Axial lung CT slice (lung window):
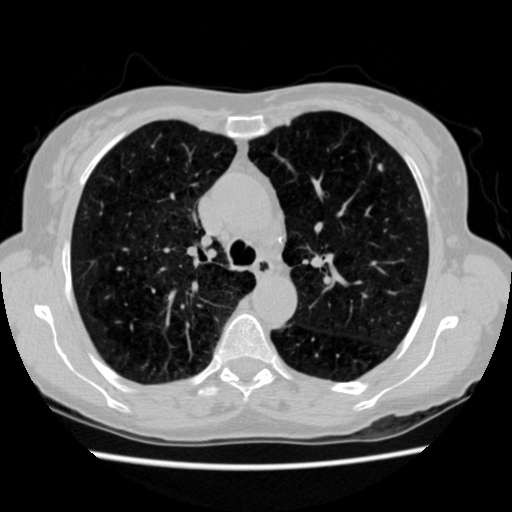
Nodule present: yes
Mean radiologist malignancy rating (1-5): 2.5